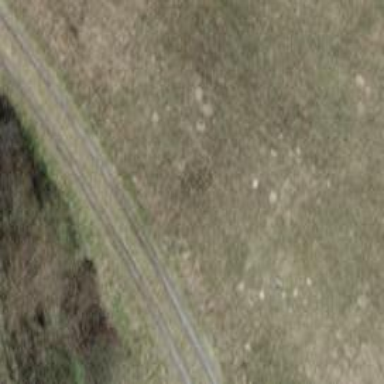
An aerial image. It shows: Unpaved track road with grade3 tracktype.